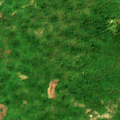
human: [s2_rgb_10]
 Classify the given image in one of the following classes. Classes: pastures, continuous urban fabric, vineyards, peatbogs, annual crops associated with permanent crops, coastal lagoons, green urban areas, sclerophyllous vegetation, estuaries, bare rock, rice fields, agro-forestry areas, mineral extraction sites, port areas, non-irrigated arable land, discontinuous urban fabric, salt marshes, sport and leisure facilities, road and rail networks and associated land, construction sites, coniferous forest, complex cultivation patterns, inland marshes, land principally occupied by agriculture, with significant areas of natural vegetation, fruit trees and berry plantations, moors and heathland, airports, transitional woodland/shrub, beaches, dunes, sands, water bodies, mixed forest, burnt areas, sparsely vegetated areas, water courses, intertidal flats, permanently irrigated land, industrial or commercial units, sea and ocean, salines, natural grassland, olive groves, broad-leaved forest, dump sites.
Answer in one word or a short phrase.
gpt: land principally occupied by agriculture, with significant areas of natural vegetation, broad-leaved forest, transitional woodland/shrub